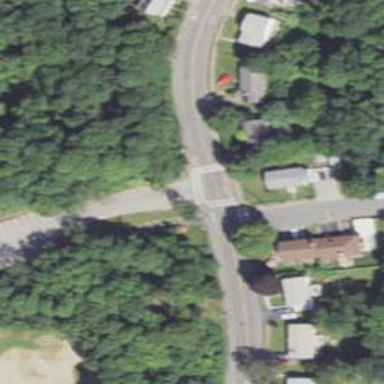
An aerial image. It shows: Crossing road.